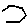
Label: hexagon